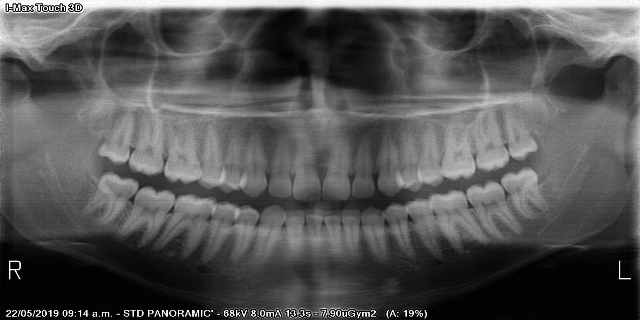
adult